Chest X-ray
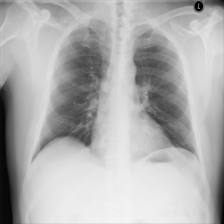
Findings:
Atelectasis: negative
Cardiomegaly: negative
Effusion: negative
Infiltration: negative
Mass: negative
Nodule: negative
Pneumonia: negative
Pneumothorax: negative
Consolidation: negative
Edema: negative
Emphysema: negative
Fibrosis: negative
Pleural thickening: negative
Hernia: negative